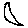
Label: moon